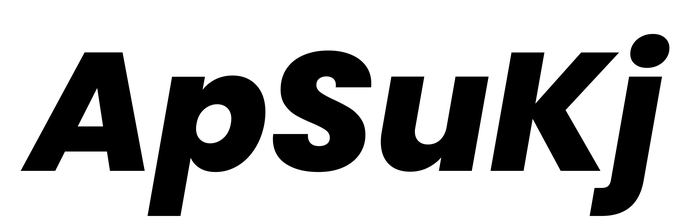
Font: Poppins-ExtraBoldItalic